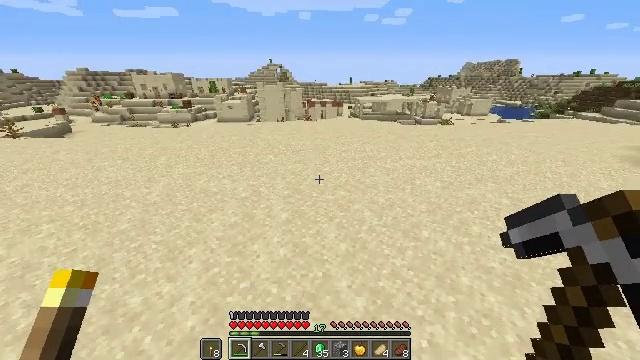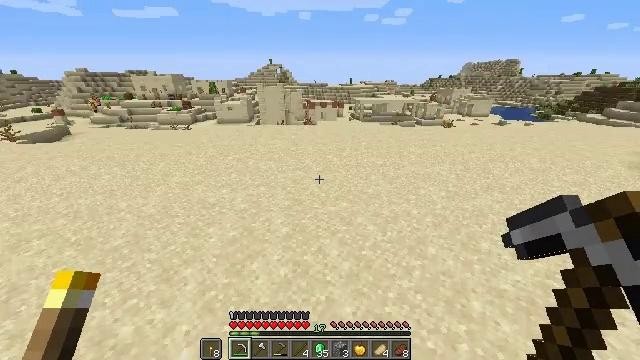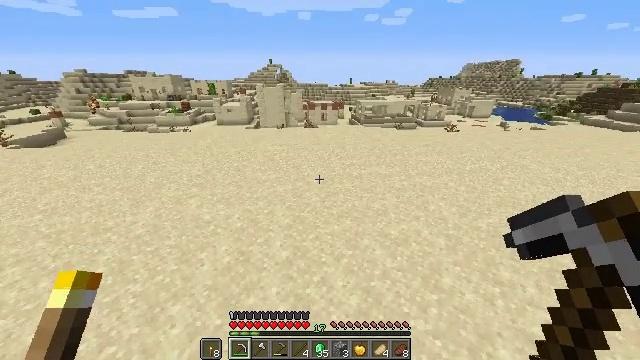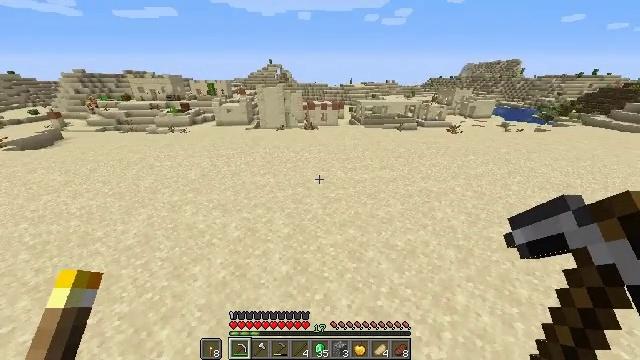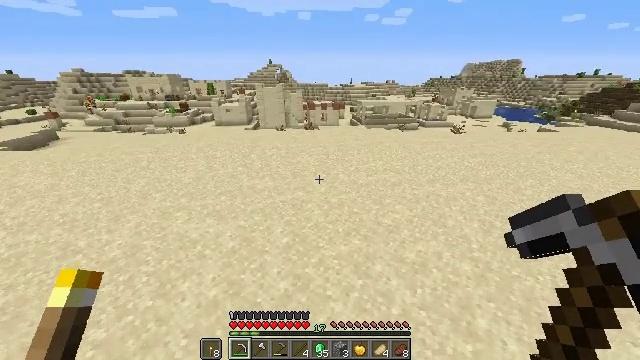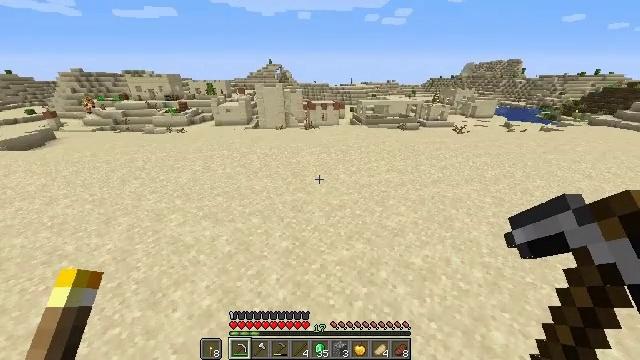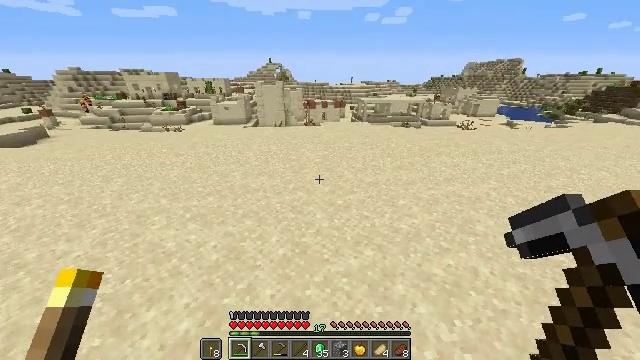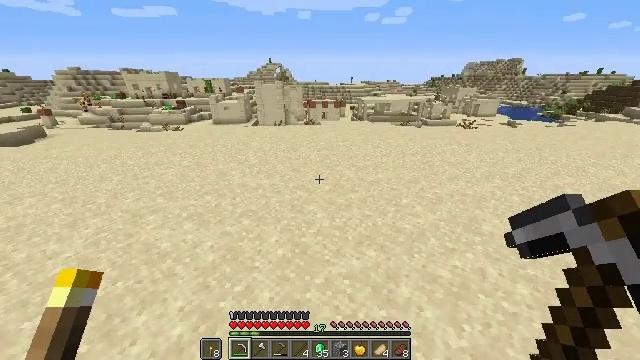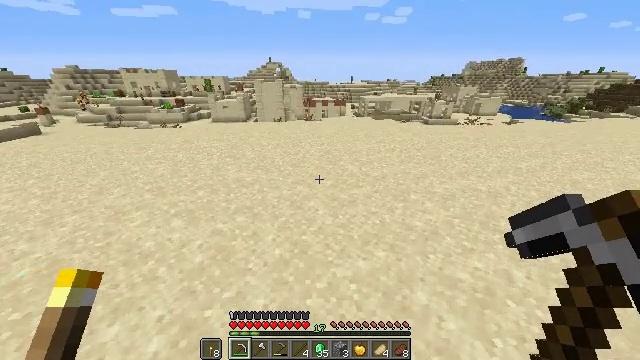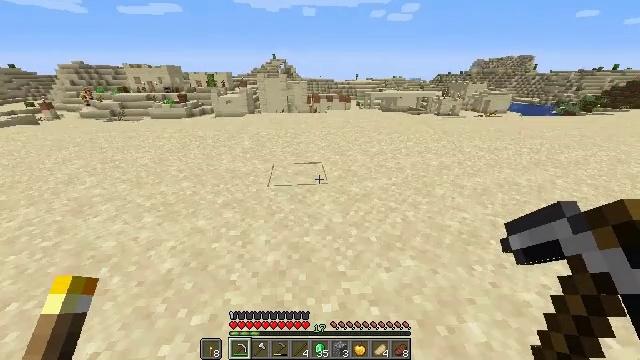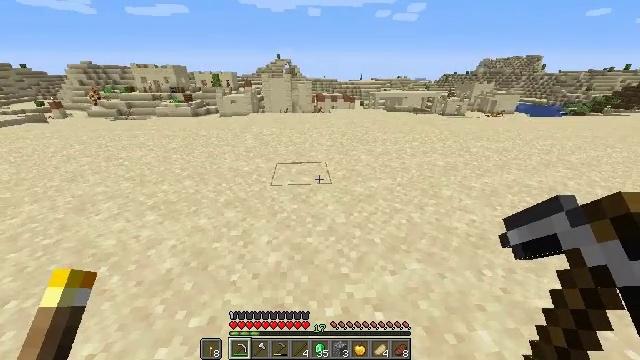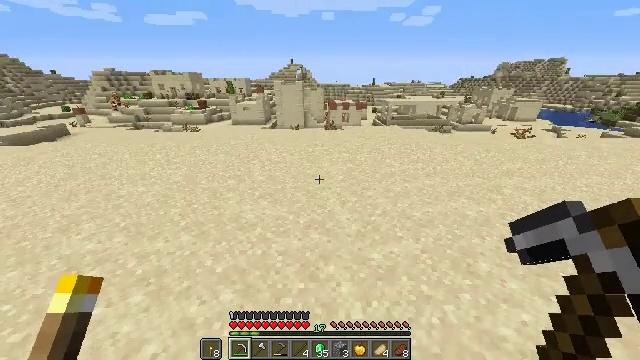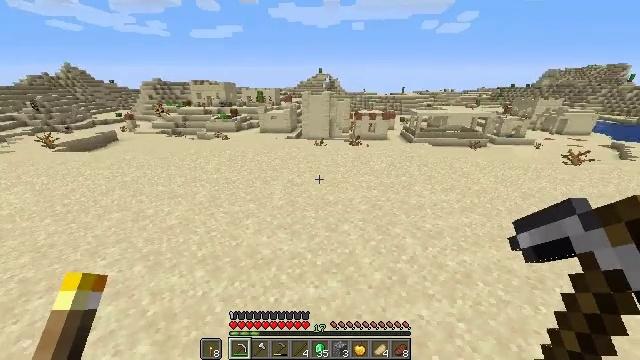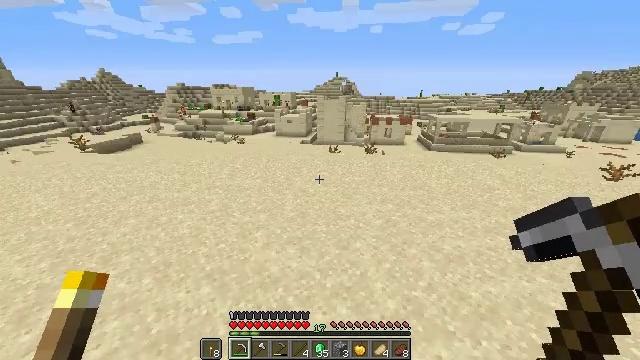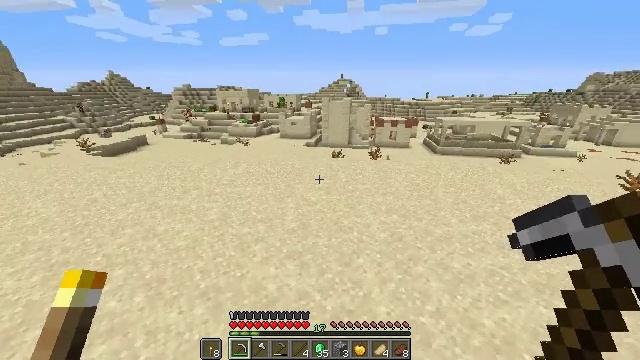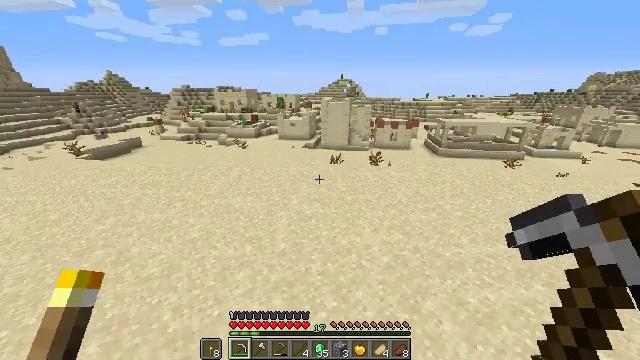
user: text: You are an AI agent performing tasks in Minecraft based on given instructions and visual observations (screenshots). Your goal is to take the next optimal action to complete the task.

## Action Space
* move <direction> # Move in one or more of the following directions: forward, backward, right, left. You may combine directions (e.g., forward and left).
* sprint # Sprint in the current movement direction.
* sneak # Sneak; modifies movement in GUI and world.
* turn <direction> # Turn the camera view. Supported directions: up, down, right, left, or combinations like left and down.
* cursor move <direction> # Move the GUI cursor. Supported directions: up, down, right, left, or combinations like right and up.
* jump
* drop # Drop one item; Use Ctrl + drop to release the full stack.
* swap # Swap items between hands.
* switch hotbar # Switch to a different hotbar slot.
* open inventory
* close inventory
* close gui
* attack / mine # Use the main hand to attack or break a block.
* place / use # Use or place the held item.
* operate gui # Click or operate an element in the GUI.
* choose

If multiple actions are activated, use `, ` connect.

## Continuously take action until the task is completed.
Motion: motion action
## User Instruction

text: Left click on the cartography table to mine it.
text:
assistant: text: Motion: move forward, jump
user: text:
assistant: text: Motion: move forward, jump
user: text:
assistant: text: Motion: move forward, jump
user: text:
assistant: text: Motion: move forward, jump
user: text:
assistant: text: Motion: move forward, jump
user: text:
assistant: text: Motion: move forward, jump
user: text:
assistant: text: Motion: move forward, jump
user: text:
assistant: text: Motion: move forward, jump
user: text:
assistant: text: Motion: move forward, turn left, jump
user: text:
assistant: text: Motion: move forward, turn left, jump
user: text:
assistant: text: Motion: move forward, turn left, jump
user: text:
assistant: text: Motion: move forward, turn left and up, jump
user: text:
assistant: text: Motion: move forward, turn left, jump
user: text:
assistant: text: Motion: move forward, turn left, jump
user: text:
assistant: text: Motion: move forward, jump
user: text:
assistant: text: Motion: move forward, jump
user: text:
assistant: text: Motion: move forward, jump
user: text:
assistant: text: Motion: move forward, jump
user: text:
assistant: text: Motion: move forward, jump
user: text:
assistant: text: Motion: move forward, jump
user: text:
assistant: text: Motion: move forward, jump
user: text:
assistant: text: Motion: move forward, jump
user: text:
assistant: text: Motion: move forward, jump
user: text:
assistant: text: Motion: move forward, jump
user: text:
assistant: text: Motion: move forward, jump
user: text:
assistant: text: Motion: move forward, jump
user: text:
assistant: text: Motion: move forward, jump
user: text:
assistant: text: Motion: move forward, jump
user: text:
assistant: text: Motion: move forward, jump
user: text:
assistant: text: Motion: move forward, jump